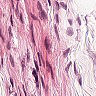
Metastatic tissue present: no